Question: What is the value of this measurement?
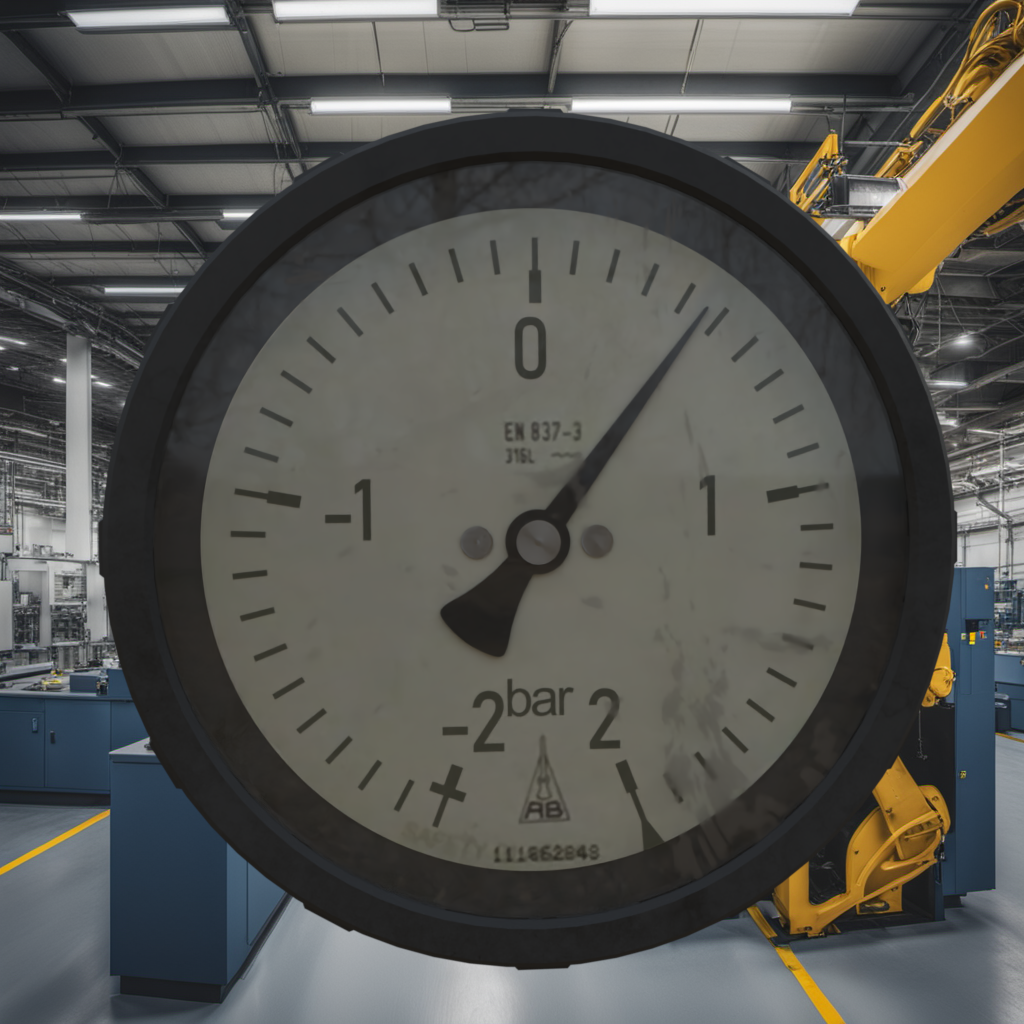
Answer: The result is 0.48
Question: What is the value range of this measurement?
Answer: The range is from -2 to 2
Question: What is the minimum and maximum reading range of the measurement in the image?
Answer: The minimum value is -2 and the maximum value is 2